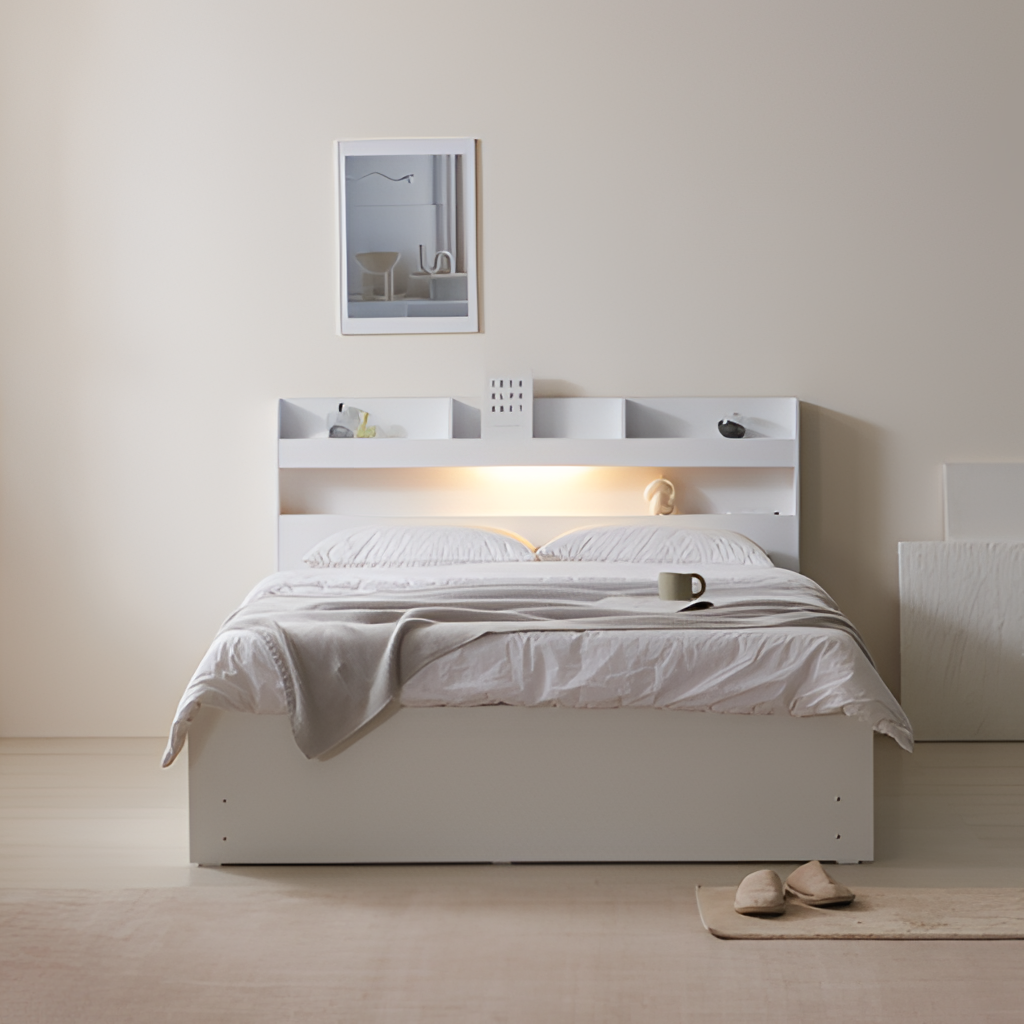
bedroom, wood illuminated headboard bed, beige paint wallpaper, with solid pattern, beige wood flooring, with plank pattern, minimalist